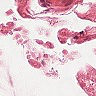
Metastatic tissue present: no